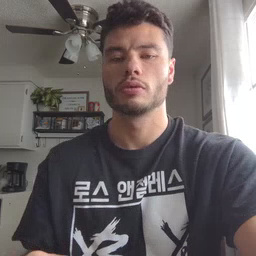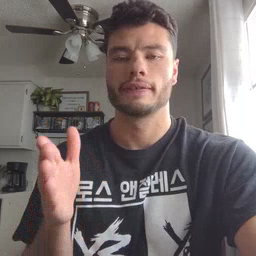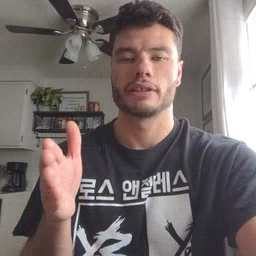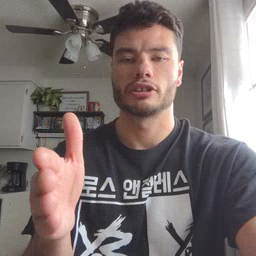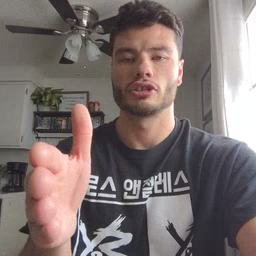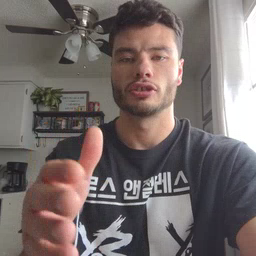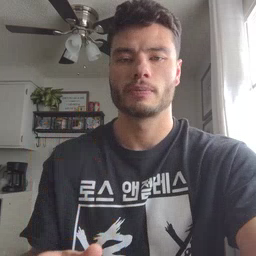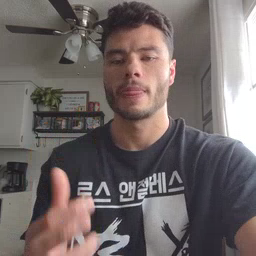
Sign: fish